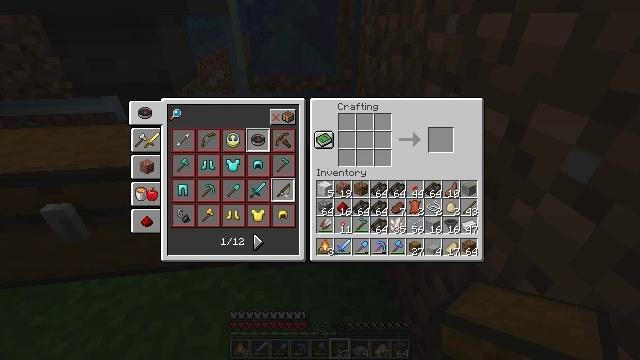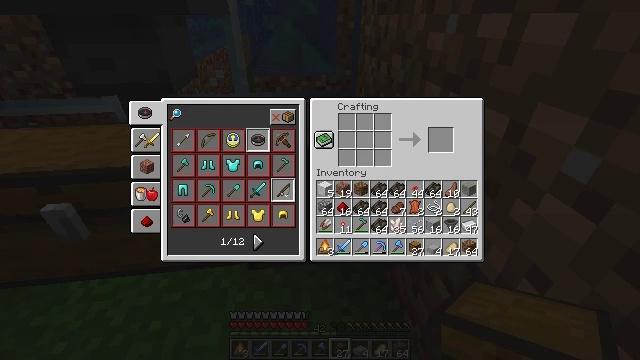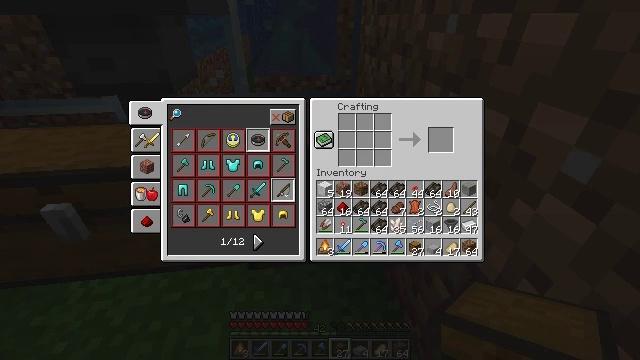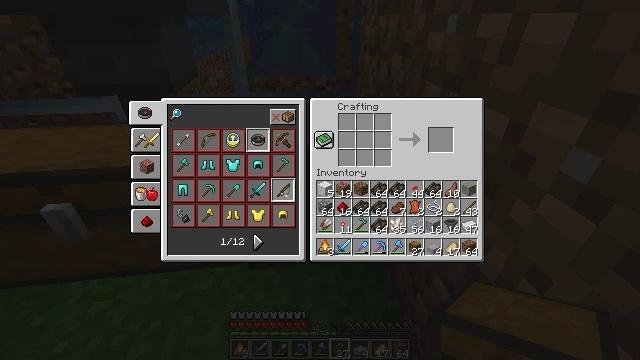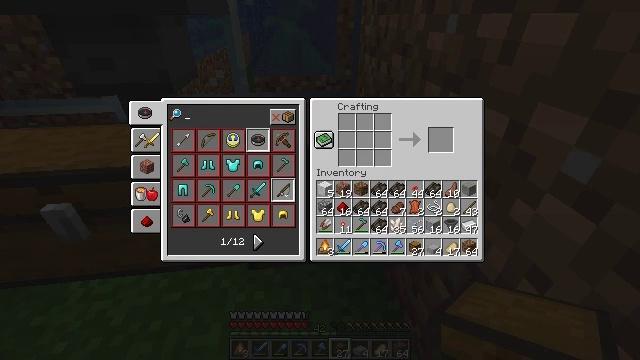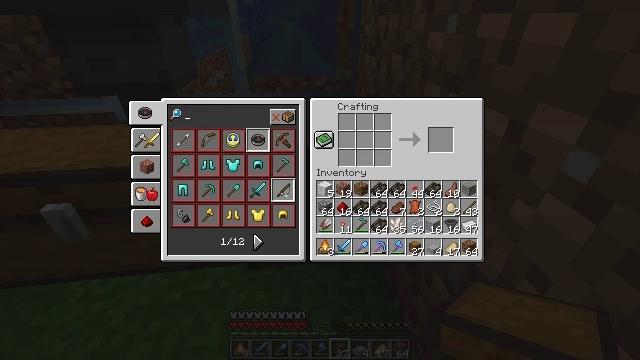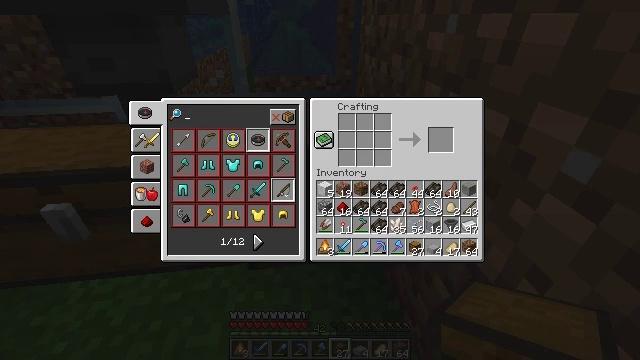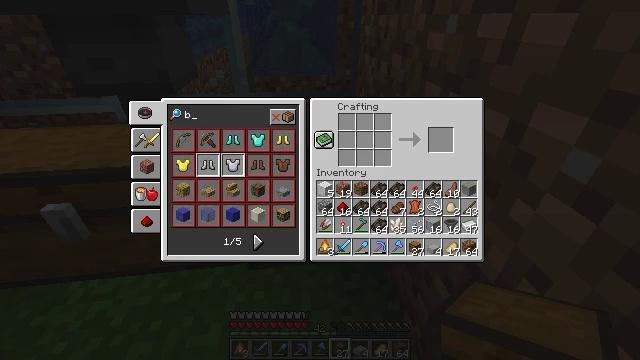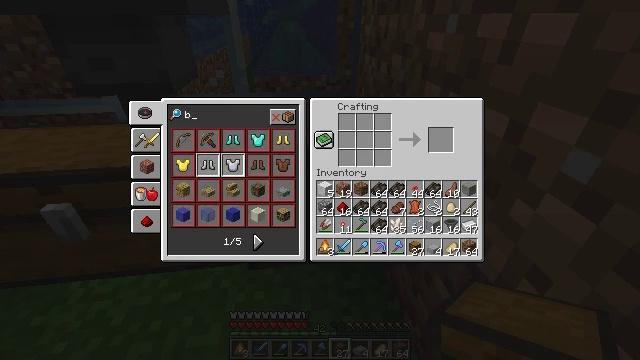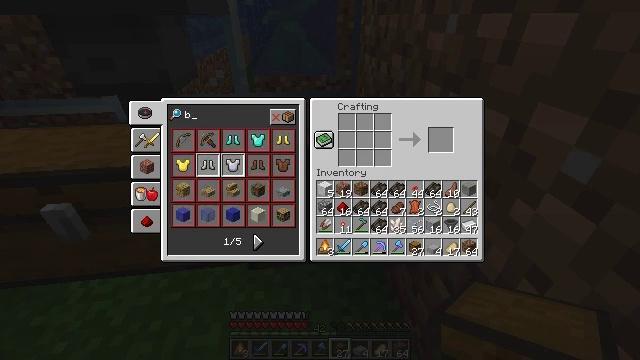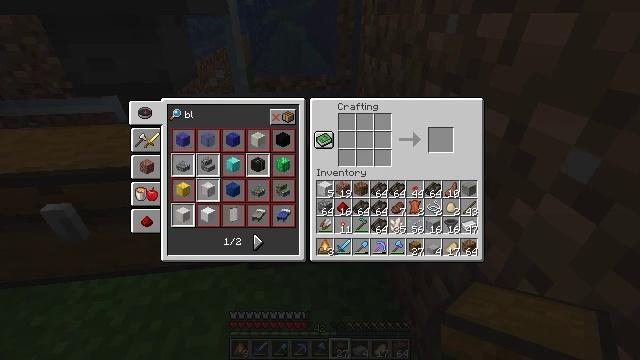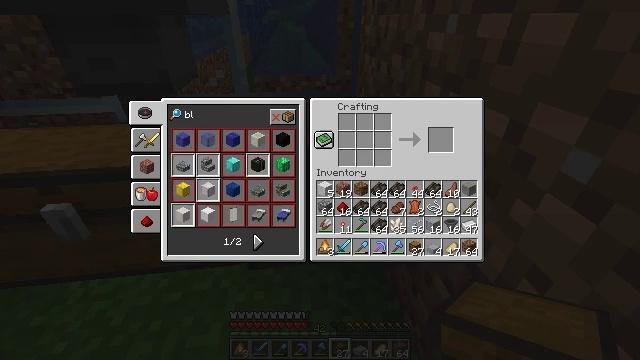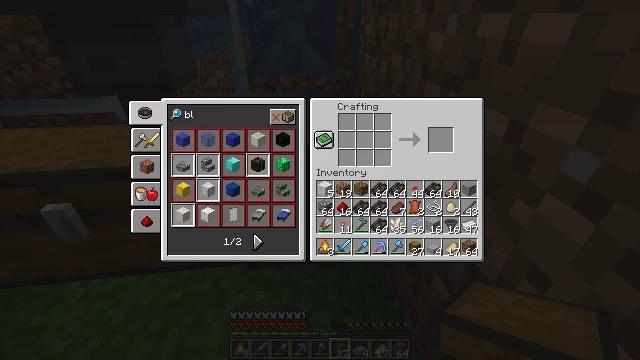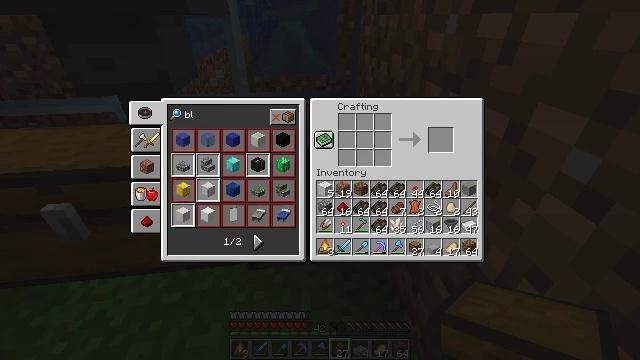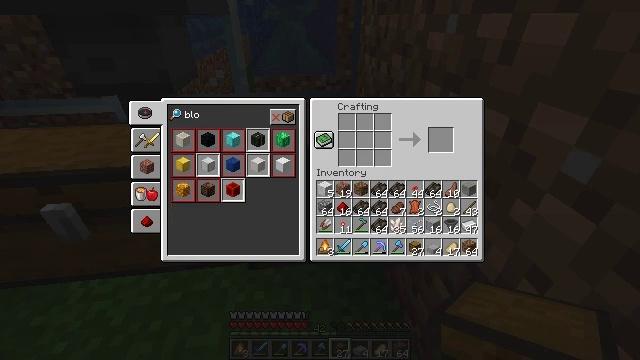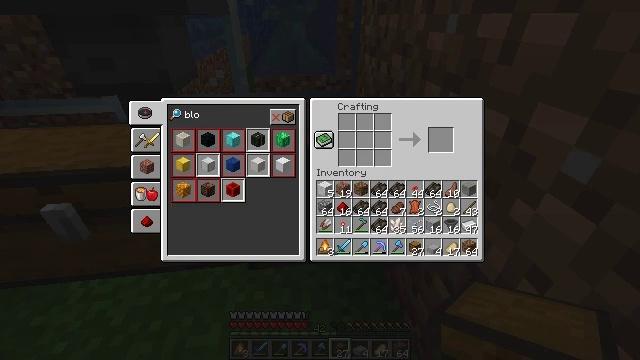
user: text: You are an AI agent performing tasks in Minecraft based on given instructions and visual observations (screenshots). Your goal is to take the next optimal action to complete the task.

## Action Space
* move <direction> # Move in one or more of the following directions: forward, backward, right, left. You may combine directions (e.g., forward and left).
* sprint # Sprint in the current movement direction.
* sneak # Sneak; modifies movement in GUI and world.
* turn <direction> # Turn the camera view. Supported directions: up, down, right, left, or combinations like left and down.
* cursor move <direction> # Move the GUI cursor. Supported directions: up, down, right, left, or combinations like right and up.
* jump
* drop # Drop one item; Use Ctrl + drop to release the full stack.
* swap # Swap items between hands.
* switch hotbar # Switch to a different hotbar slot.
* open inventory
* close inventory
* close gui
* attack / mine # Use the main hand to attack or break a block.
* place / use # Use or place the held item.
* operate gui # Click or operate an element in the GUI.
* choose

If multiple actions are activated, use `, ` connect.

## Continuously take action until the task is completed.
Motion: motion action
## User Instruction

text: Take dried kelp to craft a dried kelp block.
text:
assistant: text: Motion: no_op
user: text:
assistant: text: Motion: no_op
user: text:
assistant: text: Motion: no_op
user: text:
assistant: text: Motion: no_op
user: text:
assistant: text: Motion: no_op
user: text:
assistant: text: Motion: no_op
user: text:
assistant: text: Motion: no_op
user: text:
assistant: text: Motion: no_op
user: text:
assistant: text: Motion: no_op
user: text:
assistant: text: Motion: no_op
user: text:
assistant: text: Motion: no_op
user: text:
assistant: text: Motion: no_op
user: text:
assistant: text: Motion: no_op
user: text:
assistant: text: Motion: no_op
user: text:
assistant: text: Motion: no_op
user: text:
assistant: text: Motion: no_op
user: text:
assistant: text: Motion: no_op
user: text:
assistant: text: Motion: no_op
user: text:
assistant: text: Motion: no_op
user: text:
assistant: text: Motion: no_op
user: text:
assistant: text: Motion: no_op
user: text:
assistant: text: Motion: no_op
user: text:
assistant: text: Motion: no_op
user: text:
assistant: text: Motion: no_op
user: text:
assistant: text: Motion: no_op
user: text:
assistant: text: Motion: no_op
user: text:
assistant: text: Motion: no_op
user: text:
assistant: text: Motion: no_op
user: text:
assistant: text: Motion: no_op
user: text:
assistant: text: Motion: no_op